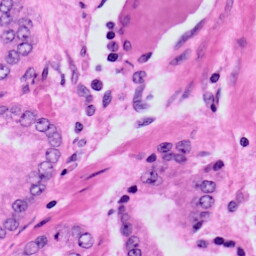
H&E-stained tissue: Prostate